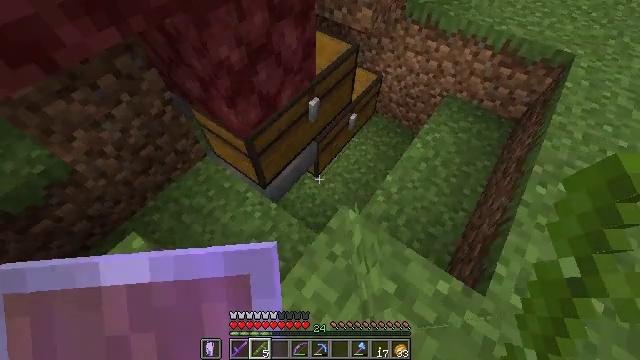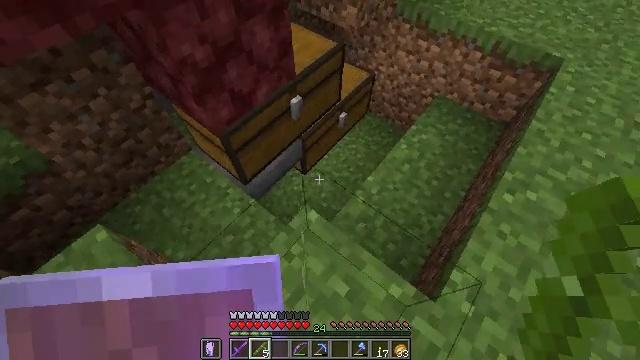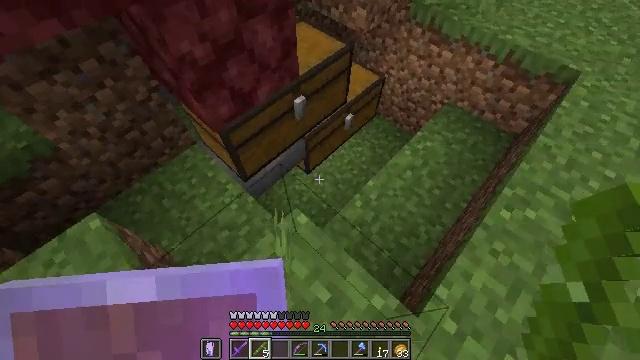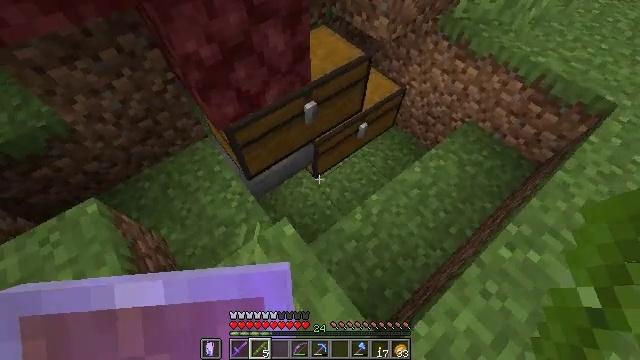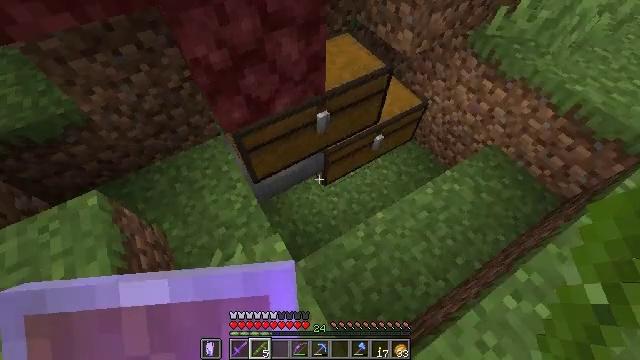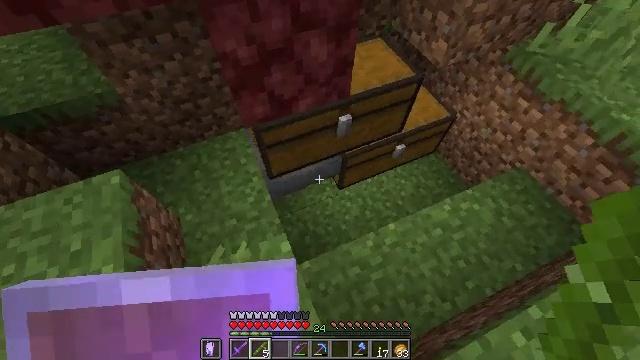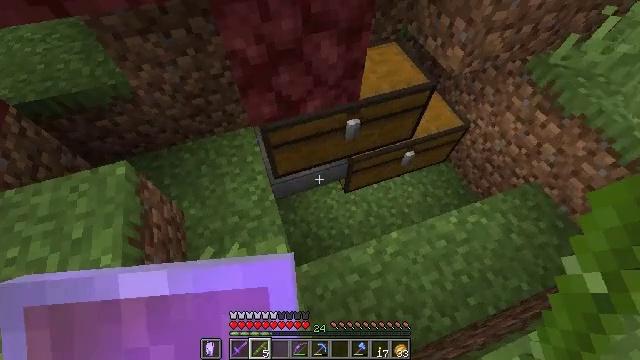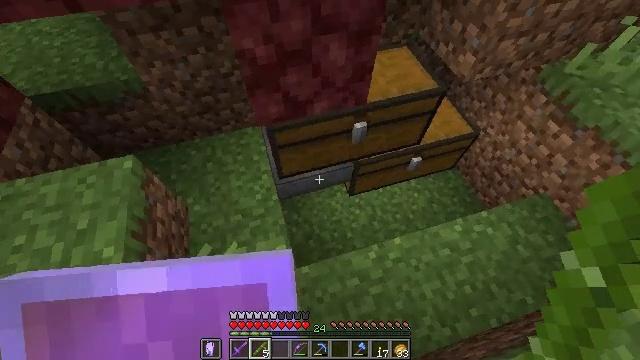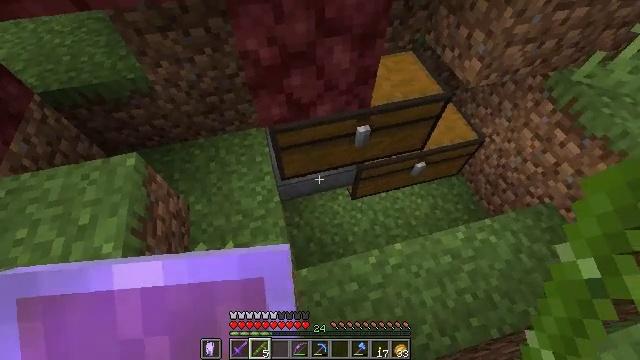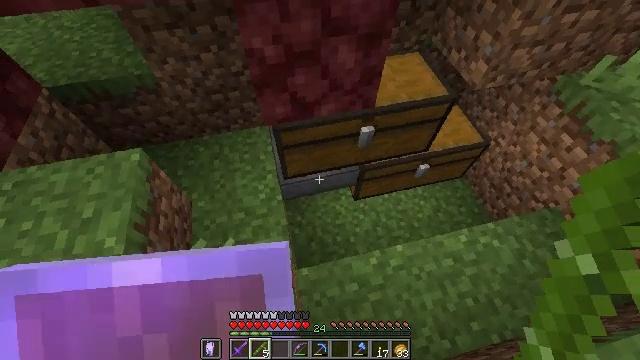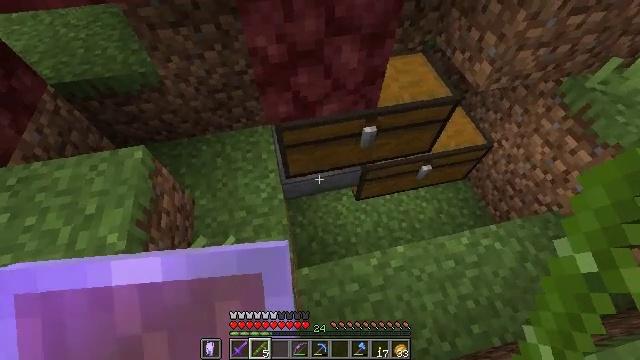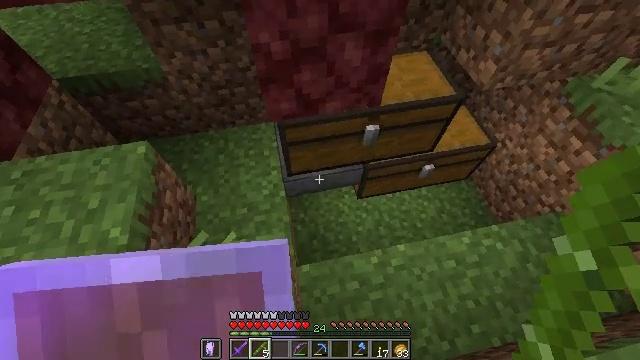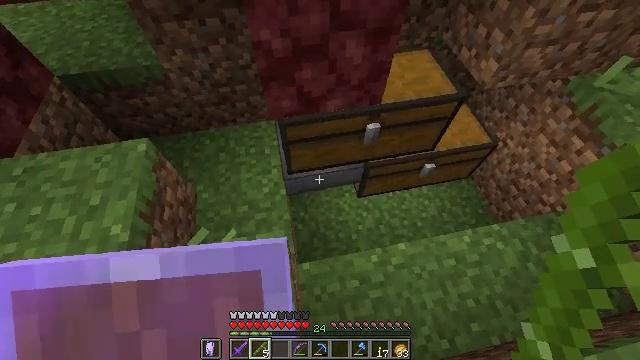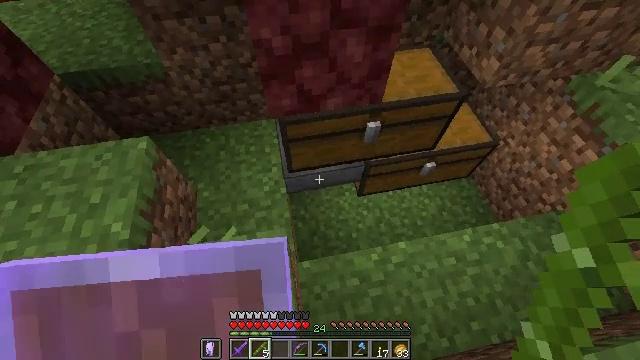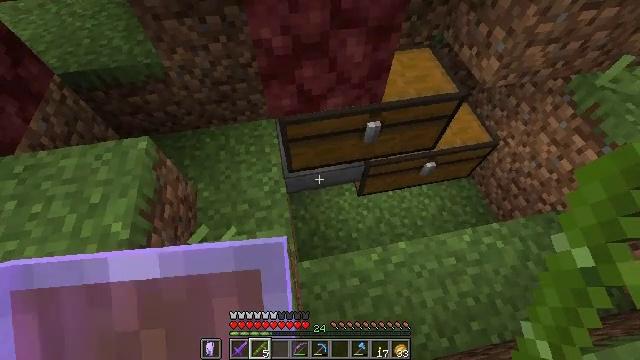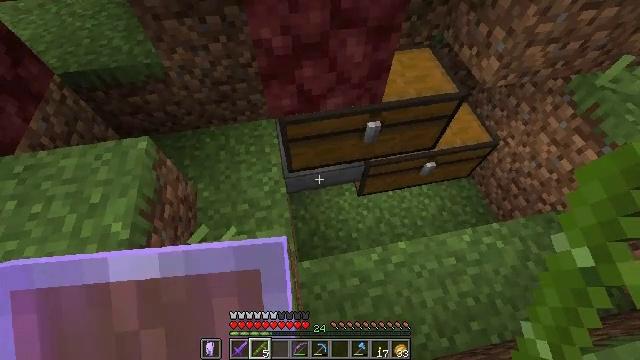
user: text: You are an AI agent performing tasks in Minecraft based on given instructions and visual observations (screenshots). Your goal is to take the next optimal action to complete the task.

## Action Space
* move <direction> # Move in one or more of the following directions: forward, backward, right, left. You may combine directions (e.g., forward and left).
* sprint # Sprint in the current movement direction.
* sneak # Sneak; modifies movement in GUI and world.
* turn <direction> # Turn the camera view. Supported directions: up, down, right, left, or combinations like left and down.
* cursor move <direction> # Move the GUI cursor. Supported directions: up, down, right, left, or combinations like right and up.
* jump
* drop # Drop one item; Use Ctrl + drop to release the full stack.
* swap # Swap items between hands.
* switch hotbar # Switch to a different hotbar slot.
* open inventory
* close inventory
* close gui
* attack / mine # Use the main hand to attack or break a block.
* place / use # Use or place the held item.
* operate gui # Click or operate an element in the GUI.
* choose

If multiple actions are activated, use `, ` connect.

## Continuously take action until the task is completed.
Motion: motion action
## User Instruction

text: Craft a baked potato using a furnace.
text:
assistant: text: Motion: move right, turn left
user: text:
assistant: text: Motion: move forward and move right, turn left
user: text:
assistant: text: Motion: move forward and move right, turn left
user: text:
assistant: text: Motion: move forward, turn left
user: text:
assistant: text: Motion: turn left
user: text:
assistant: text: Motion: turn left
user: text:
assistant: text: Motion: turn left
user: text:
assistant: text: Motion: turn left
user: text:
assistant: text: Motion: turn left
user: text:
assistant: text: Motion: no_op
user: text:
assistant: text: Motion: no_op
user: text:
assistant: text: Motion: no_op
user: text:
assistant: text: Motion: no_op
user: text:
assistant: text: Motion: no_op
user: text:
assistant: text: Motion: use / place
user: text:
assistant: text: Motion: use / place
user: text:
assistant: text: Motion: use / place
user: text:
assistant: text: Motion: no_op
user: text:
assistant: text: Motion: no_op
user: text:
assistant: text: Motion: no_op
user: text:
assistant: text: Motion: no_op
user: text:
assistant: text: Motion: no_op
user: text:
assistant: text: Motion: no_op
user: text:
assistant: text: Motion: no_op
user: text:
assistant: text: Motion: sneak
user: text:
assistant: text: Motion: sneak
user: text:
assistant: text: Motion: sneak
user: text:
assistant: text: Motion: sneak
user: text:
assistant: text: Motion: sneak, cursor move left
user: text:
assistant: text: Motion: sneak, cursor move left